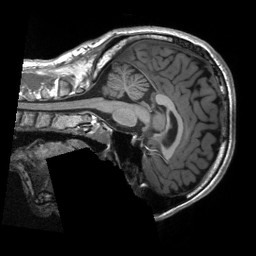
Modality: T1w
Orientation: sagittal
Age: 22
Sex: male
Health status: healthy
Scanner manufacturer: siemens
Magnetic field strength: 3 T
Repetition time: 2.3 s
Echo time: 0.00229 s